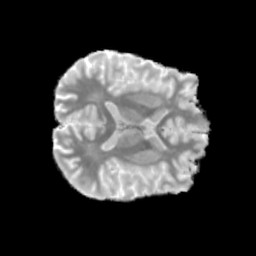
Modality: MD
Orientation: axial
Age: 20
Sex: male
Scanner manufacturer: siemens
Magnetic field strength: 3 T
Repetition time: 3.23 s
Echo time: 0.0892 s